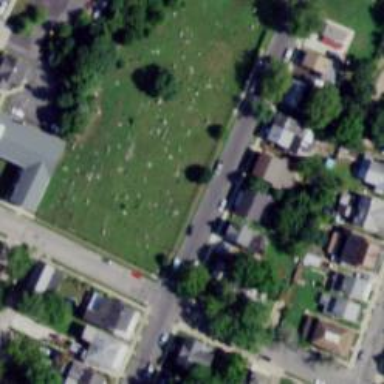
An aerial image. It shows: Graveyard.